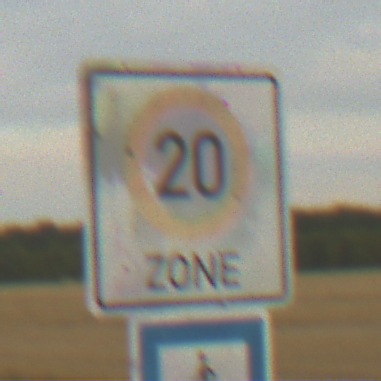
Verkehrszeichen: BeginnZone20
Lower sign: SackgasseFussgaengerDurchlaessig
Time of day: SunriseSunset
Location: Outdoor (RoadRail)
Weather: PartlyCloudy
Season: NotSpecified
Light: Natural